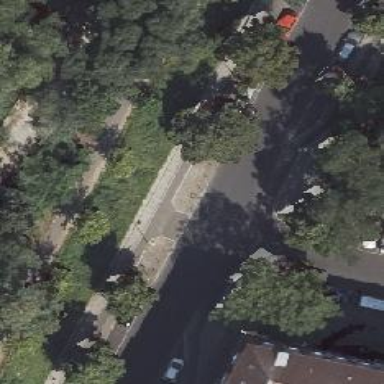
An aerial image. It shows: Residential road with asphalt surface. There are sidewalks on both sides and cycle track.